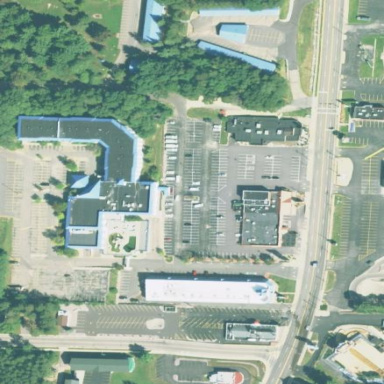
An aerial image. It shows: Retail area.